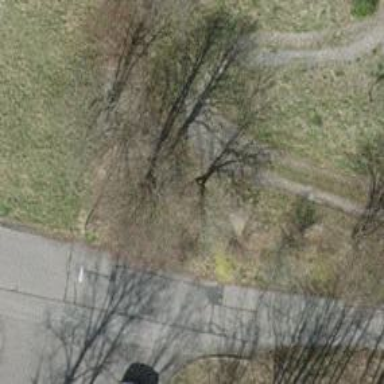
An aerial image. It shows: Compacted driveway serving as service road.